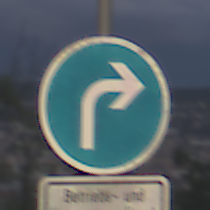
Verkehrszeichen: VorgeschriebeneFahrtrichtungRechts
Zusatzzeichen unten: BesondereFahrzeugeUndTransportgueter9
Umgebung: Outdoor, Urban
Tageszeit: SunriseSunset
Wetter: PartlyCloudy
Licht: Natural
Jahreszeit: NotSpecified
Kontrast: LowContrast